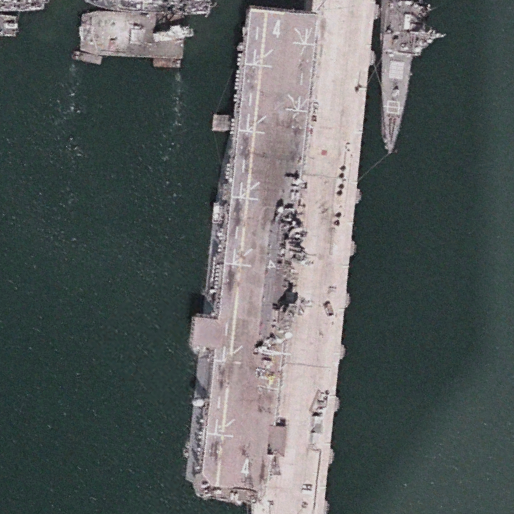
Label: assault